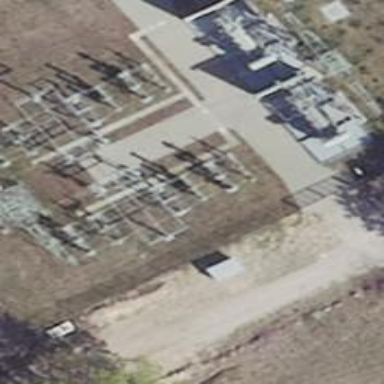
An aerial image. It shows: Three power lines with cables.